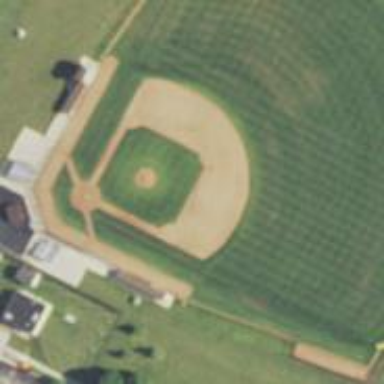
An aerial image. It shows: Baseball pitch for leisure land.